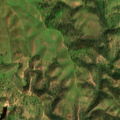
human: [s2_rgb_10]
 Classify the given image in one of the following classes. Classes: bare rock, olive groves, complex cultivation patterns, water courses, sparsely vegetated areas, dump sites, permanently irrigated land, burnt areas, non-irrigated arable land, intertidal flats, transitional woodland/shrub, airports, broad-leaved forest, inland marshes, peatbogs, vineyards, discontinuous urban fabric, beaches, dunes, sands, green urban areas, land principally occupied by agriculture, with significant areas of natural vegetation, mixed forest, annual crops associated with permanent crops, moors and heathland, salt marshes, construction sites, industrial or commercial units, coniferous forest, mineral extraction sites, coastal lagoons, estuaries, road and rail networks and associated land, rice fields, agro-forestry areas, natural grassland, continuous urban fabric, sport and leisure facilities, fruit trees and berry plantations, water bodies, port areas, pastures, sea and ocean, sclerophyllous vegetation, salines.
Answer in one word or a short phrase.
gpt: non-irrigated arable land, agro-forestry areas, broad-leaved forest